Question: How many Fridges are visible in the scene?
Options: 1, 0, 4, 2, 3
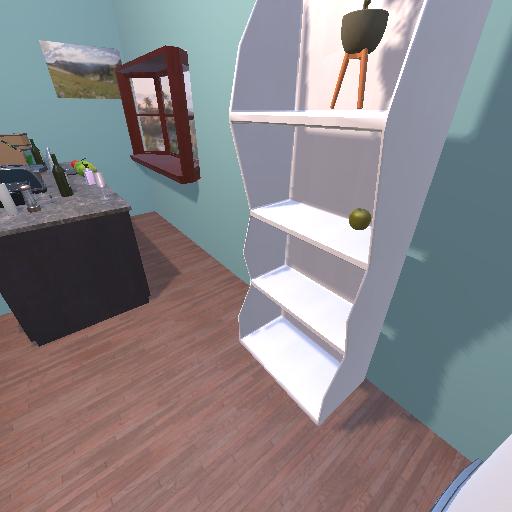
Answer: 1